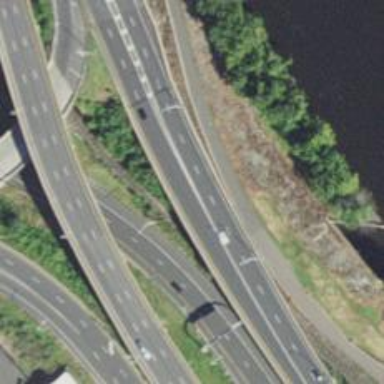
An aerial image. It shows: Bridge with asphalt surface on motorway link.